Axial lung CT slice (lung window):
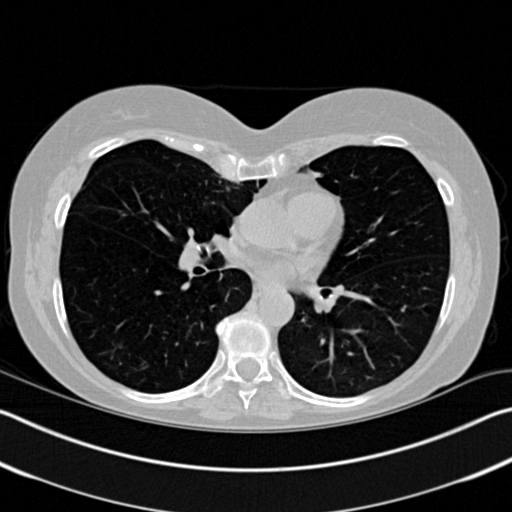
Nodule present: yes
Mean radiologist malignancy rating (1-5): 4.25